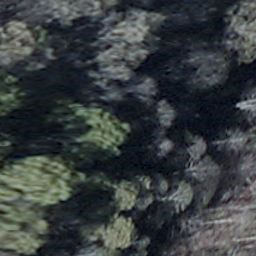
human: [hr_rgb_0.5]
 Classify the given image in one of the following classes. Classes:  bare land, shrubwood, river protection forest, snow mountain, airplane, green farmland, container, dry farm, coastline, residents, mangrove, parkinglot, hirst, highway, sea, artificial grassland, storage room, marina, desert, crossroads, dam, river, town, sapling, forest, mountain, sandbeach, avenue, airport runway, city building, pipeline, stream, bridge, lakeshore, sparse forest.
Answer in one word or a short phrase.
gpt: shrubwood